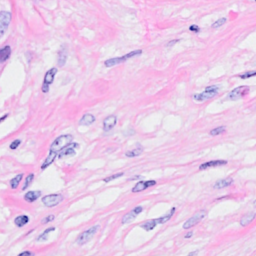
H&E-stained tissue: Breast